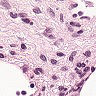
Metastatic tissue present: no